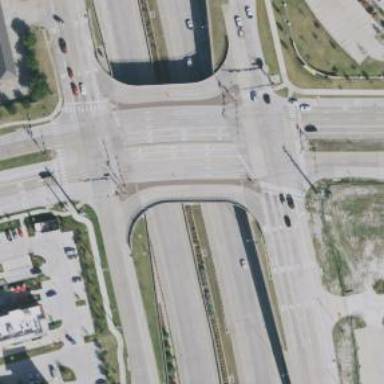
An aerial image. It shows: Secondary road bridge with separate sidewalk.